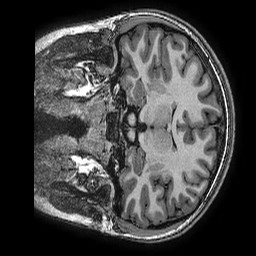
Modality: T1w
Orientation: coronal
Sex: female
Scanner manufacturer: ge
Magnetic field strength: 3 T
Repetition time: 0.0077 s
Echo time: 0.003436 s